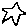
Label: star